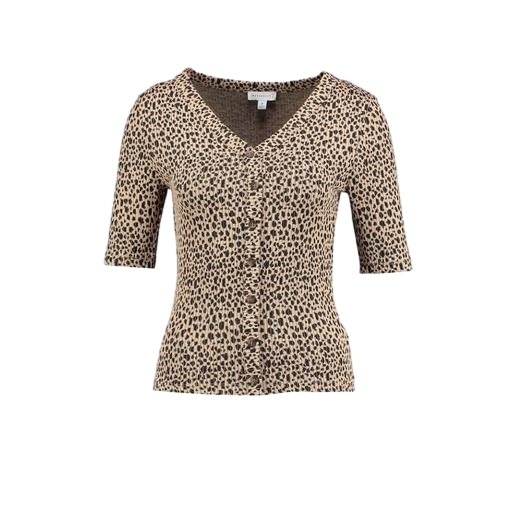
cheetah brown shirt, animal printed shirt, leopard-print blouse, white background